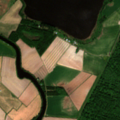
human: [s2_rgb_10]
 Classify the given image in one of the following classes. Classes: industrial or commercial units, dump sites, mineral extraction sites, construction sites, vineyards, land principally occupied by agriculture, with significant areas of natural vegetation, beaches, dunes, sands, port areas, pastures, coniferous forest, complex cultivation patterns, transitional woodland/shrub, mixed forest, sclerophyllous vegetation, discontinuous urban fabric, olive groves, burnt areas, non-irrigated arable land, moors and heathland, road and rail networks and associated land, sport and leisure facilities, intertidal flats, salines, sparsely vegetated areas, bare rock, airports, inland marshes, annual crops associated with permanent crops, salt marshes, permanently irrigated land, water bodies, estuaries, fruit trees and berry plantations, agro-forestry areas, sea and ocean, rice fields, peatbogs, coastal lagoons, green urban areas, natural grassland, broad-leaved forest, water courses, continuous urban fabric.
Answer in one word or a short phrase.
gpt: non-irrigated arable land, land principally occupied by agriculture, with significant areas of natural vegetation, mixed forest, water bodies